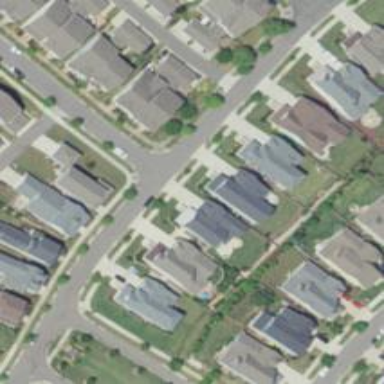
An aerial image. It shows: Residential road with separate asphalt sidewalk.